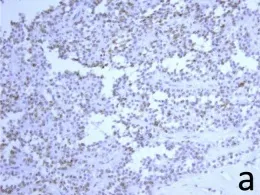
On immunohistochemical examination, the tumor cells are weakly positive for synaptophysin.
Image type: pathology (immunostaining)